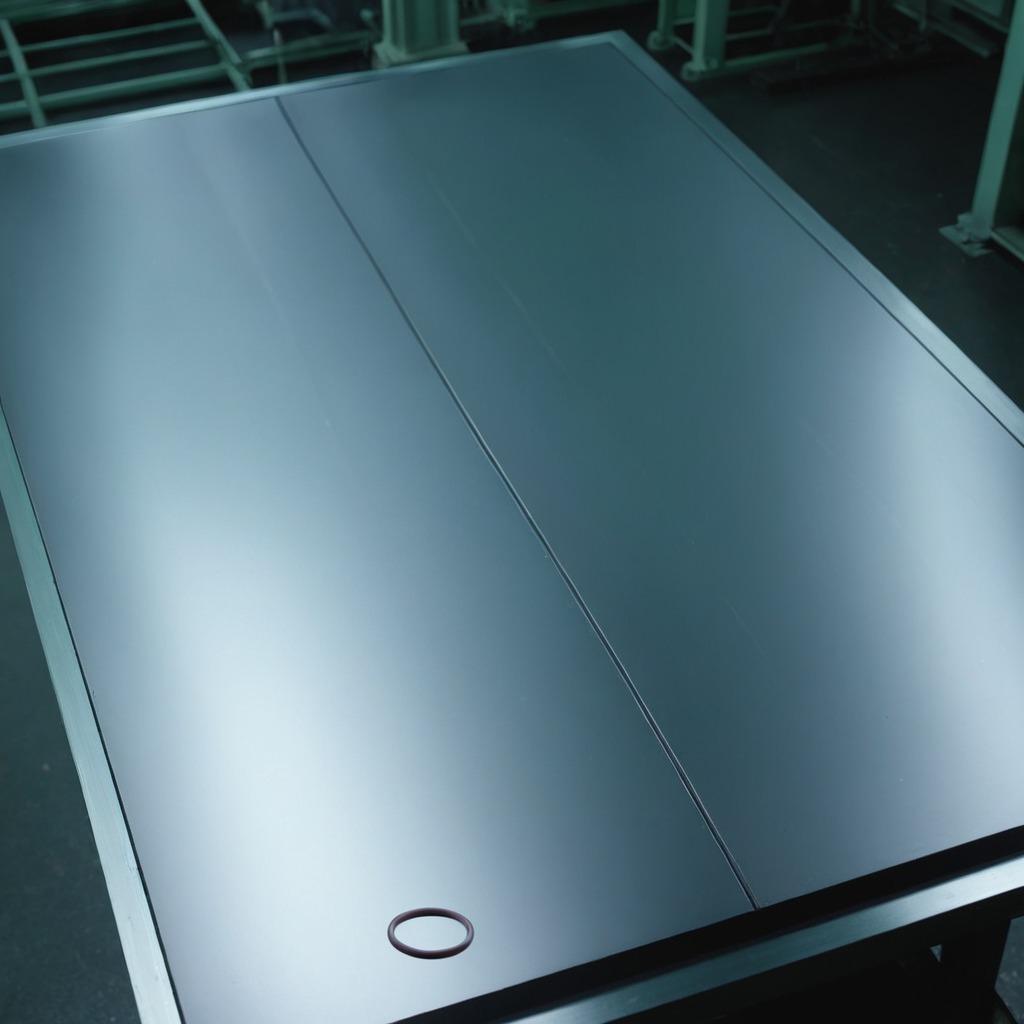
A rubber O-ring is lying on the metal table.